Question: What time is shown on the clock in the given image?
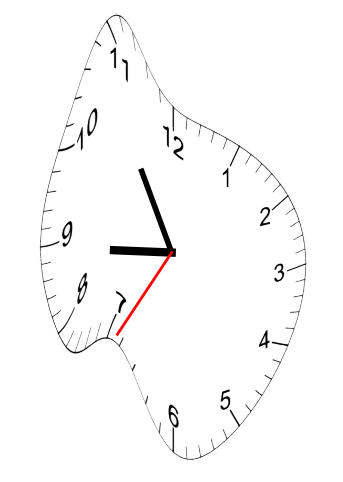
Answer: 08:54:35